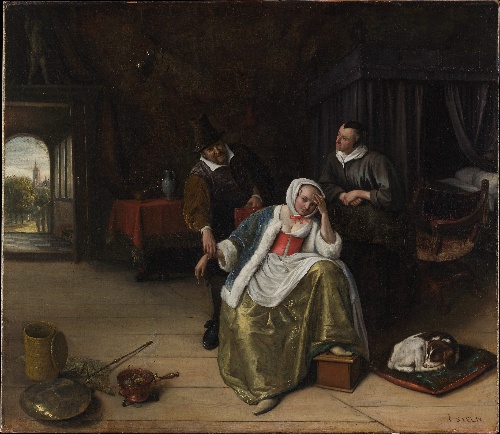
Title: The Lovesick Maiden
Artist: Jan Steen
Artist bio: Dutch, Leiden 1626–1679 Leiden
Date: ca. 1660
Object type: Painting
Classification: Paintings
Medium: Oil on canvas
Dimensions: 34 x 39 in. (86.4 x 99.1 cm)
Department: European Paintings
Credit line: Bequest of Helen Swift Neilson, 1945
Accession year: 1946
Repository: Metropolitan Museum of Art, New York, NY
Tags: Men|Women|Dogs|Interiors|Bedrooms|Beds